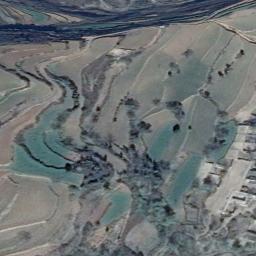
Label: terrace